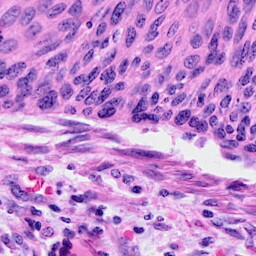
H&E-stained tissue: Cervix